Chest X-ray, PA view. Patient: 46 years old, sex M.
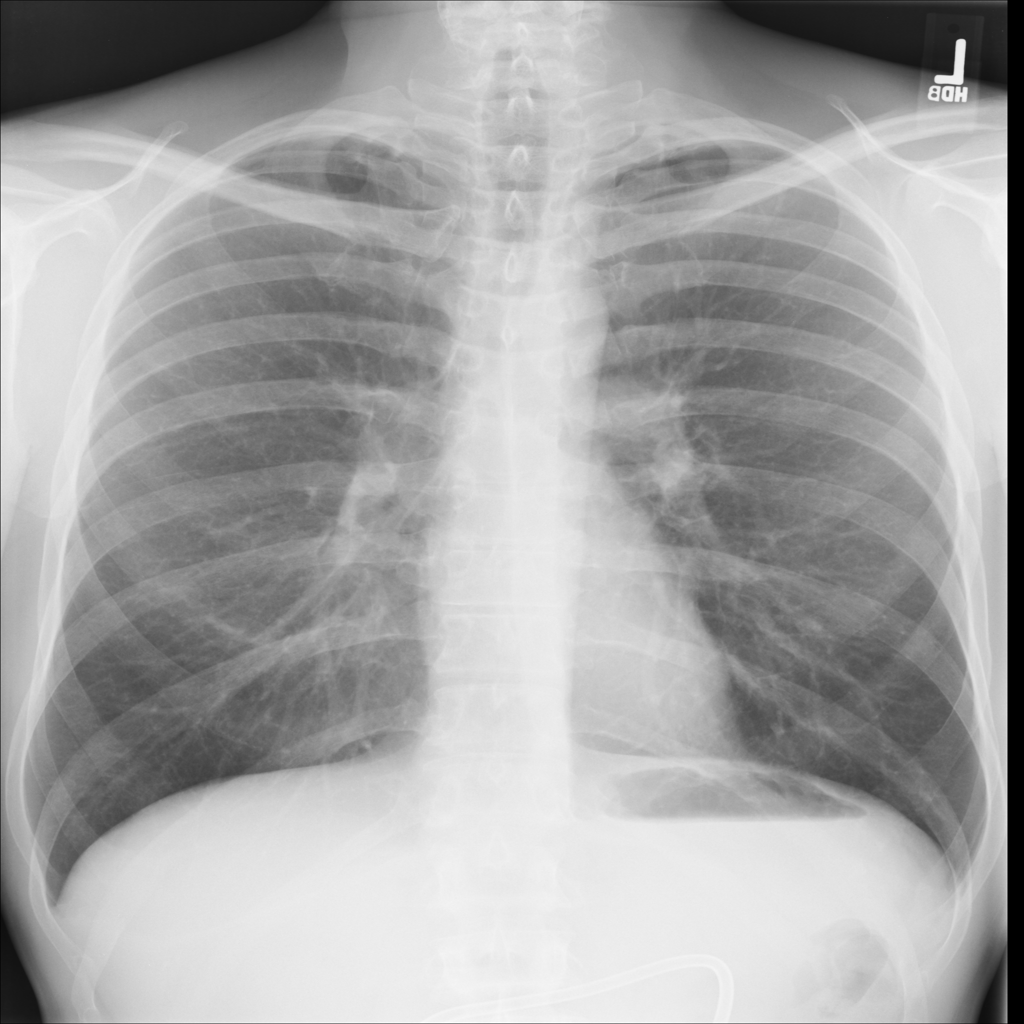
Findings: Fibrosis